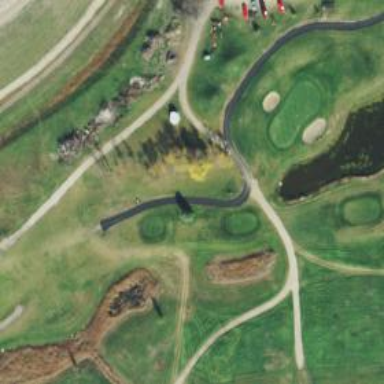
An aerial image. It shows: Footway that serves as golf path.